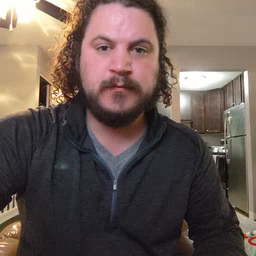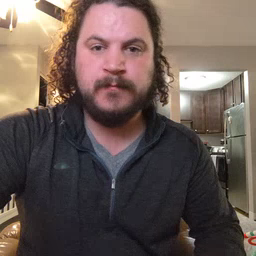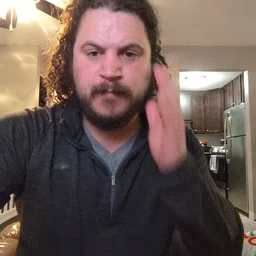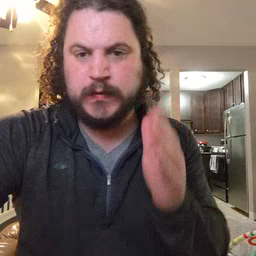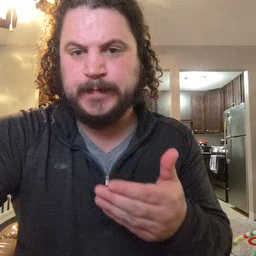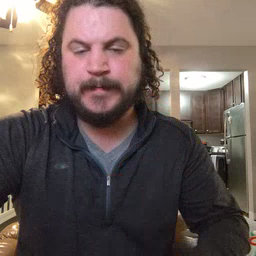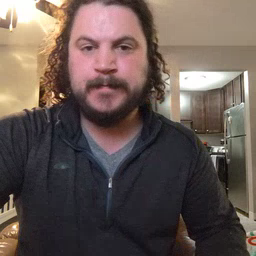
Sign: bedroom